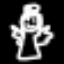
Label: angel